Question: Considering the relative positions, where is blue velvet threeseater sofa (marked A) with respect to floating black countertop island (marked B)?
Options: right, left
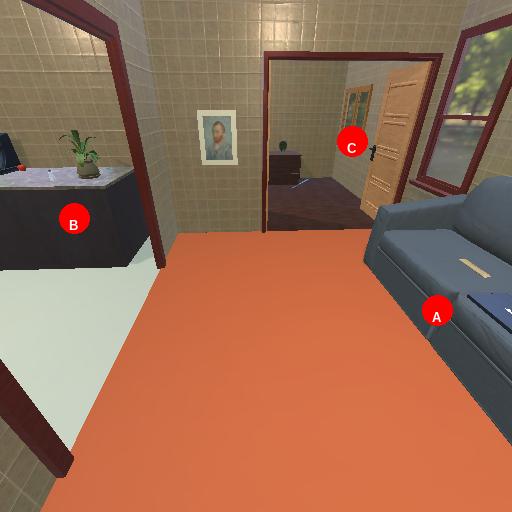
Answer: right